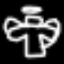
Label: angel